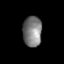
Tissue: prostate
Cell type: T cells
Senescence score: 0.7449
Nuclear area (px): 572
Mean DAPI intensity: 122.612